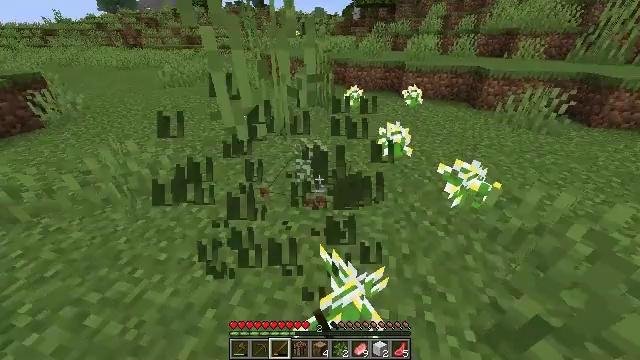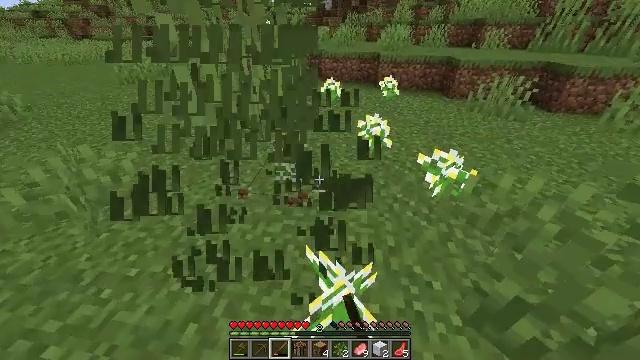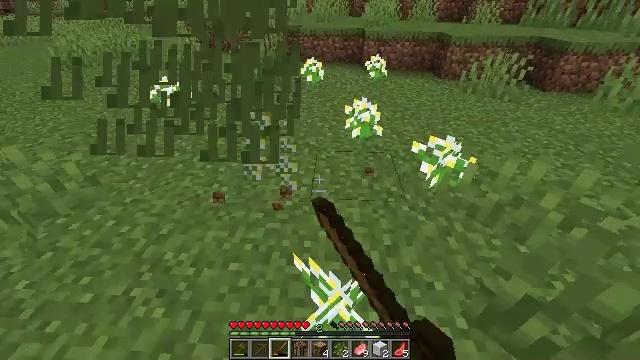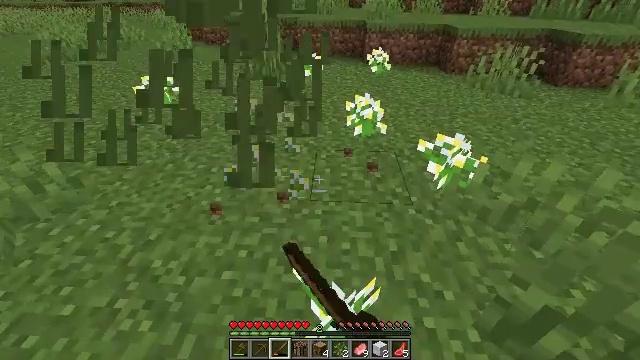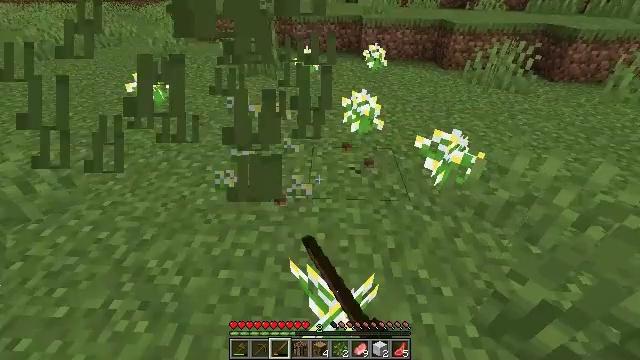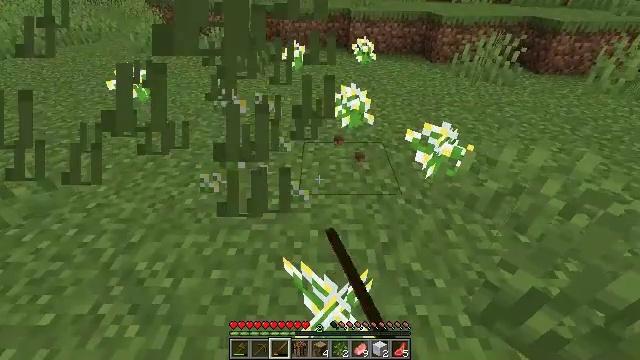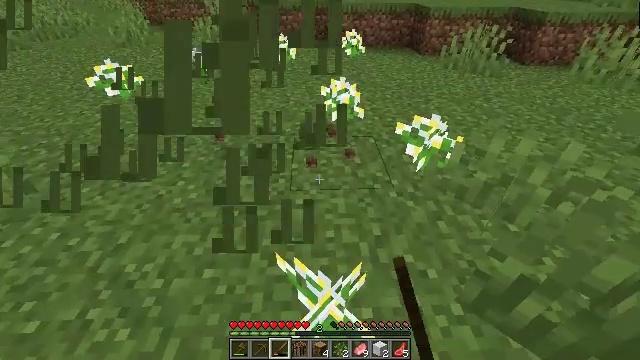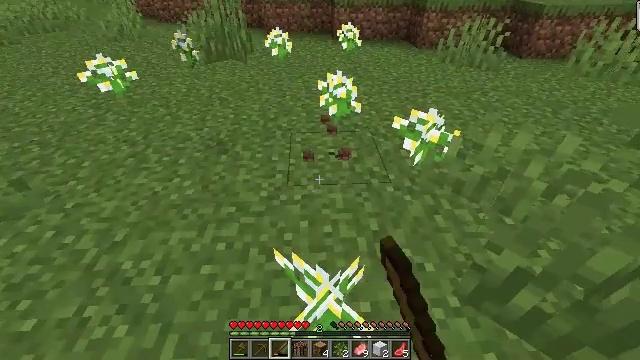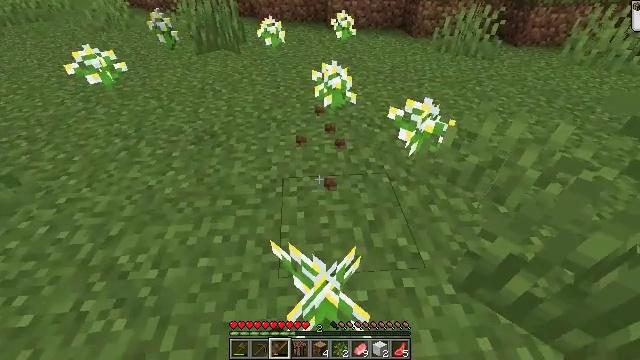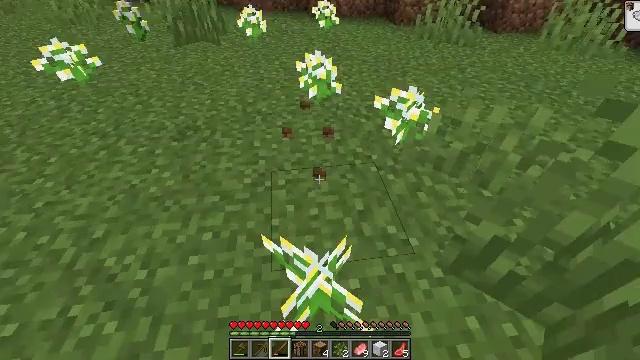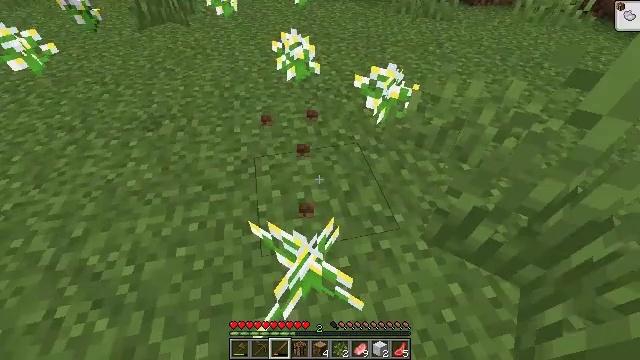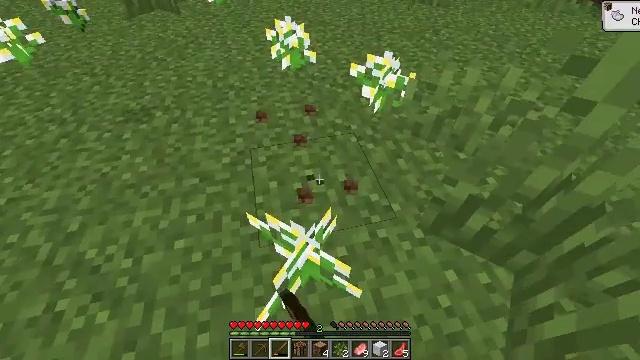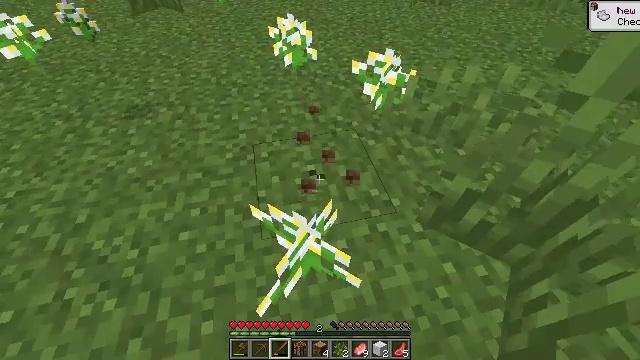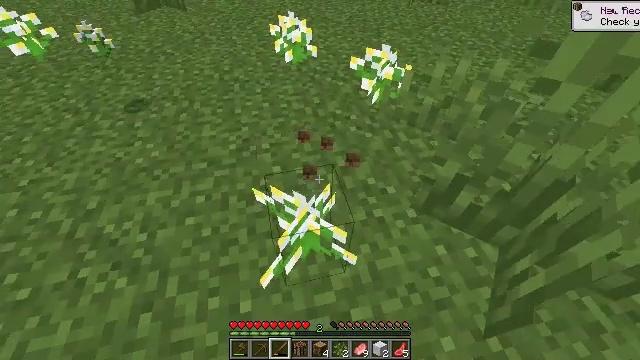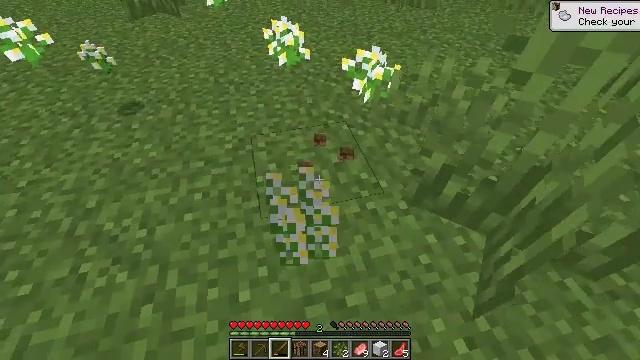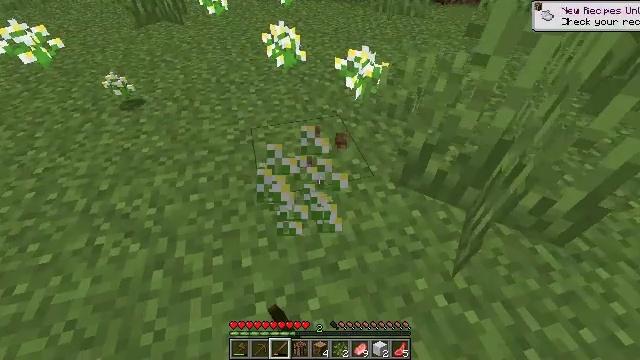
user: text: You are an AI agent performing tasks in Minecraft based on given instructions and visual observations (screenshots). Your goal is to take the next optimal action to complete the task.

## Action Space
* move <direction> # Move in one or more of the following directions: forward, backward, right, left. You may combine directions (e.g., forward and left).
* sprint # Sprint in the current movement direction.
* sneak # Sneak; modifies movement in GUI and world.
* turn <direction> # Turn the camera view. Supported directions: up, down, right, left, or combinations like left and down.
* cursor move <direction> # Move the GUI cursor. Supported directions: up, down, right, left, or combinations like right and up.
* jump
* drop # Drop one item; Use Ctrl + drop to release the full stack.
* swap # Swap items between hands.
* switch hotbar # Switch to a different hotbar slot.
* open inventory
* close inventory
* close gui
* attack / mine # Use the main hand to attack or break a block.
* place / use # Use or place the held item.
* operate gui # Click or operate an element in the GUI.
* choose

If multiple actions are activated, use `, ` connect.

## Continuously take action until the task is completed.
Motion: motion action
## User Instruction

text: Collect the azure bluet for decoration.
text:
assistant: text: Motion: turn right and down, attack / mine
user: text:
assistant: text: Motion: turn right and down, attack / mine
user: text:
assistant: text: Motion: attack / mine
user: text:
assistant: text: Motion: attack / mine
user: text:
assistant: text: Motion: turn right
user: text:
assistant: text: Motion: turn right and down, attack / mine
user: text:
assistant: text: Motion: turn down, attack / mine
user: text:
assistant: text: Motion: turn right and down, attack / mine
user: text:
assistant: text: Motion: turn right and down
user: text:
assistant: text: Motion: turn right and down, attack / mine
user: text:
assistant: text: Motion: turn right and down, attack / mine
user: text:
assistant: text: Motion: move back, attack / mine
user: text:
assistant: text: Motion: move back
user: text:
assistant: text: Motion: move back, turn right and up, attack / mine
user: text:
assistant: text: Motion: move back, turn up, attack / mine
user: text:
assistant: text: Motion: turn up, attack / mine
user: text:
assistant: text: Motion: turn up
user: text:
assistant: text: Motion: turn right, attack / mine
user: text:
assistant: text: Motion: attack / mine
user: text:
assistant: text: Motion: attack / mine
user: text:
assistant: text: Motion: turn left and up, attack / mine
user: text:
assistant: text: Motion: no_op
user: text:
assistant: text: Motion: move forward, attack / mine
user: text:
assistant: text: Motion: move forward, attack / mine
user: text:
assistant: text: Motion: move forward, attack / mine
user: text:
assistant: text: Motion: move forward, attack / mine
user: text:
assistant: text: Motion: move forward, turn up
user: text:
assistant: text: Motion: move forward, turn right, attack / mine
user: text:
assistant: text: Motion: move forward, attack / mine
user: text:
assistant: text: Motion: move forward, attack / mine